Question: I have an progress bar for displaying percentage of task being completed. Here is my screenshot:
As you can see, the left text is OK. But I want the right text display the number of item being loaded, not percentage like the left one. For example, I have 200 item and I want the rigth text should display like: 13/200, 27/200....etc. How can I set this property?
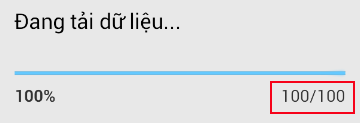
Answer: The "right text" is named "progress", and its maximum value can be set with the 'progressBar.setMax(number)' method.
To show your progress from zero to max you could then do something like:
'''
progressBar.setProgress(0);
for(int i = 0; i < items.length; i++) {
// Do stuff
progressBar.incrementProgressBy(1);
}
'''